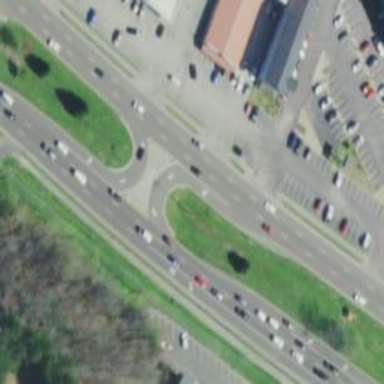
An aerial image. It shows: Trunk link highway.